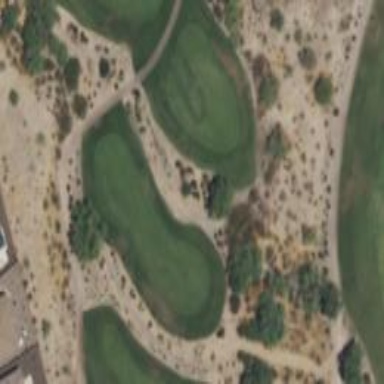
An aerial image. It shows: Golf rough area.